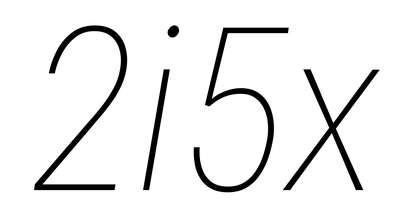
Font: Roboto-Italic_Condensed_Thin_Italic